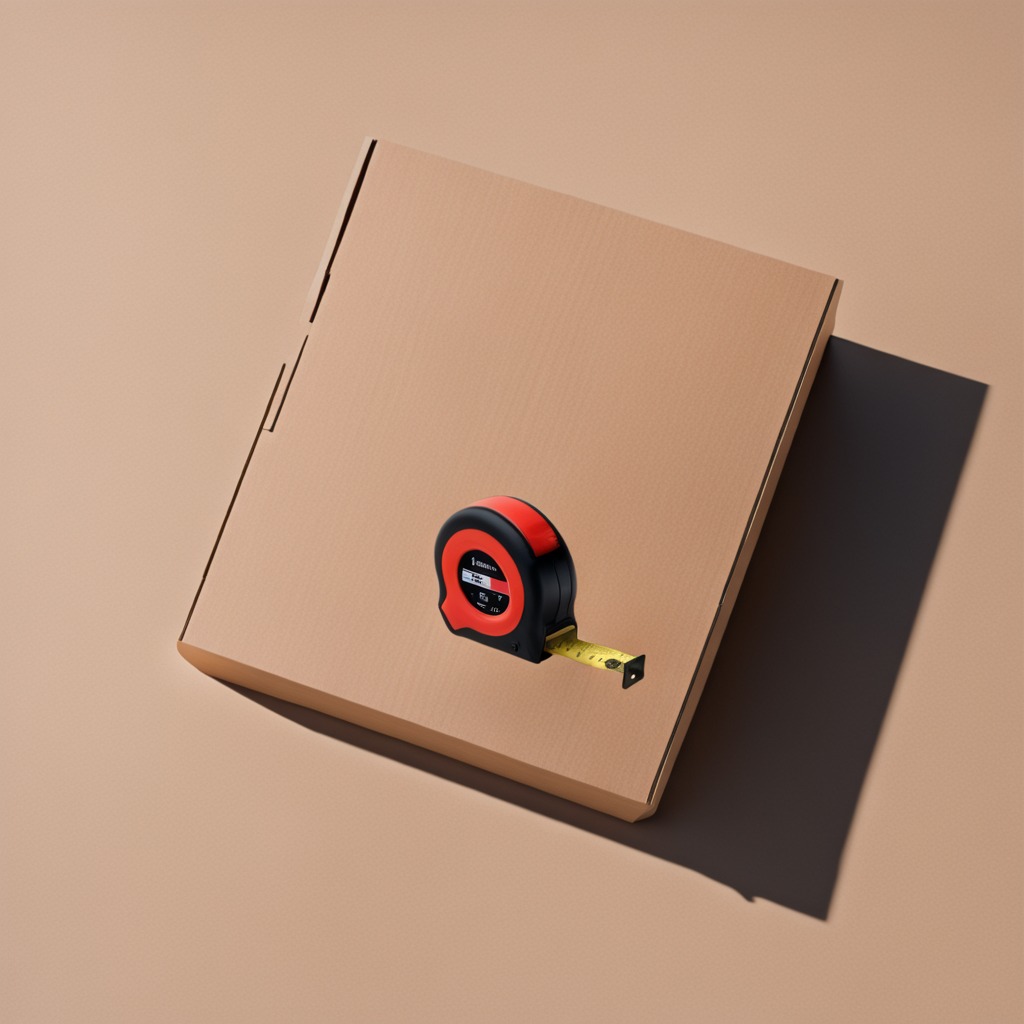
A measuring tape lying on the cardboard box surface in an outdoor workshop during daytime bright natural light soft shadows slightly creased but